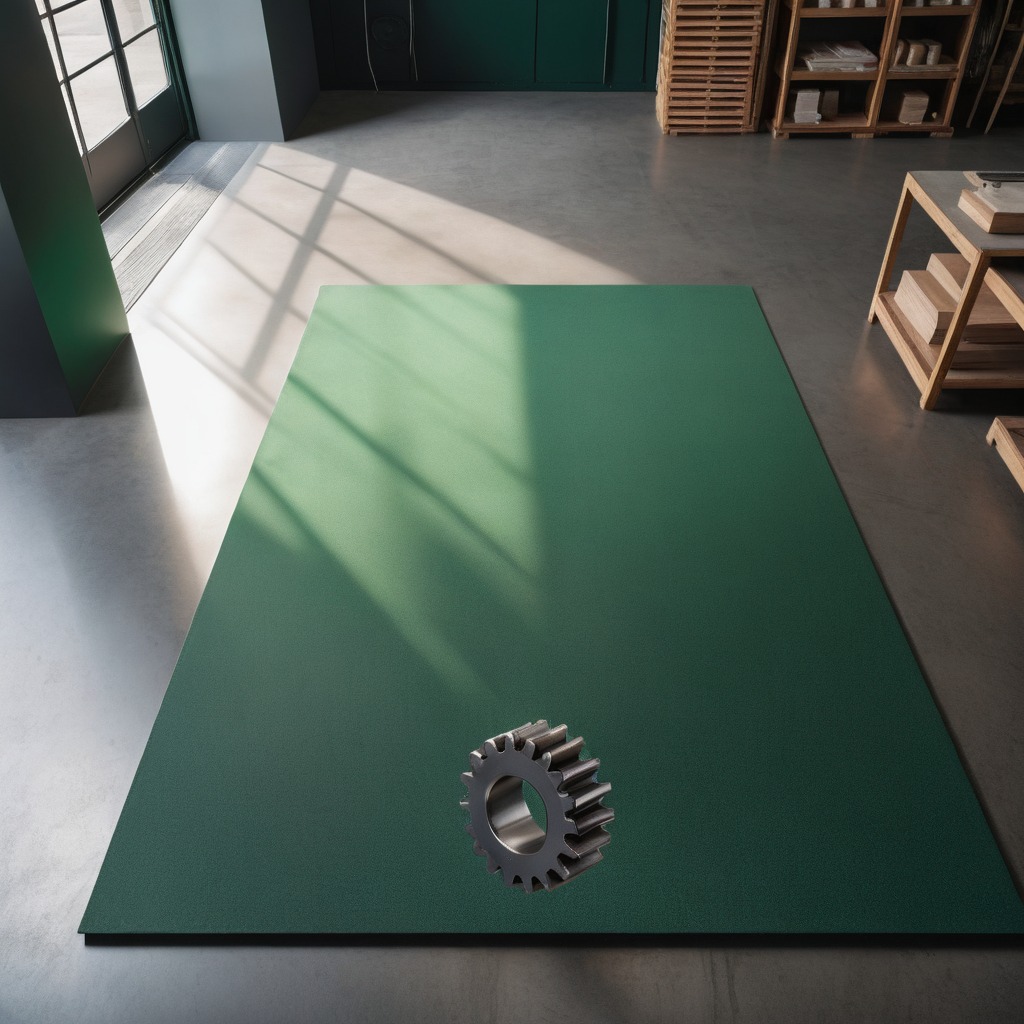
A steel gear with teeth is lying on the green rubber mat.